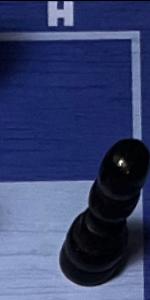
Label: Pawn_Black